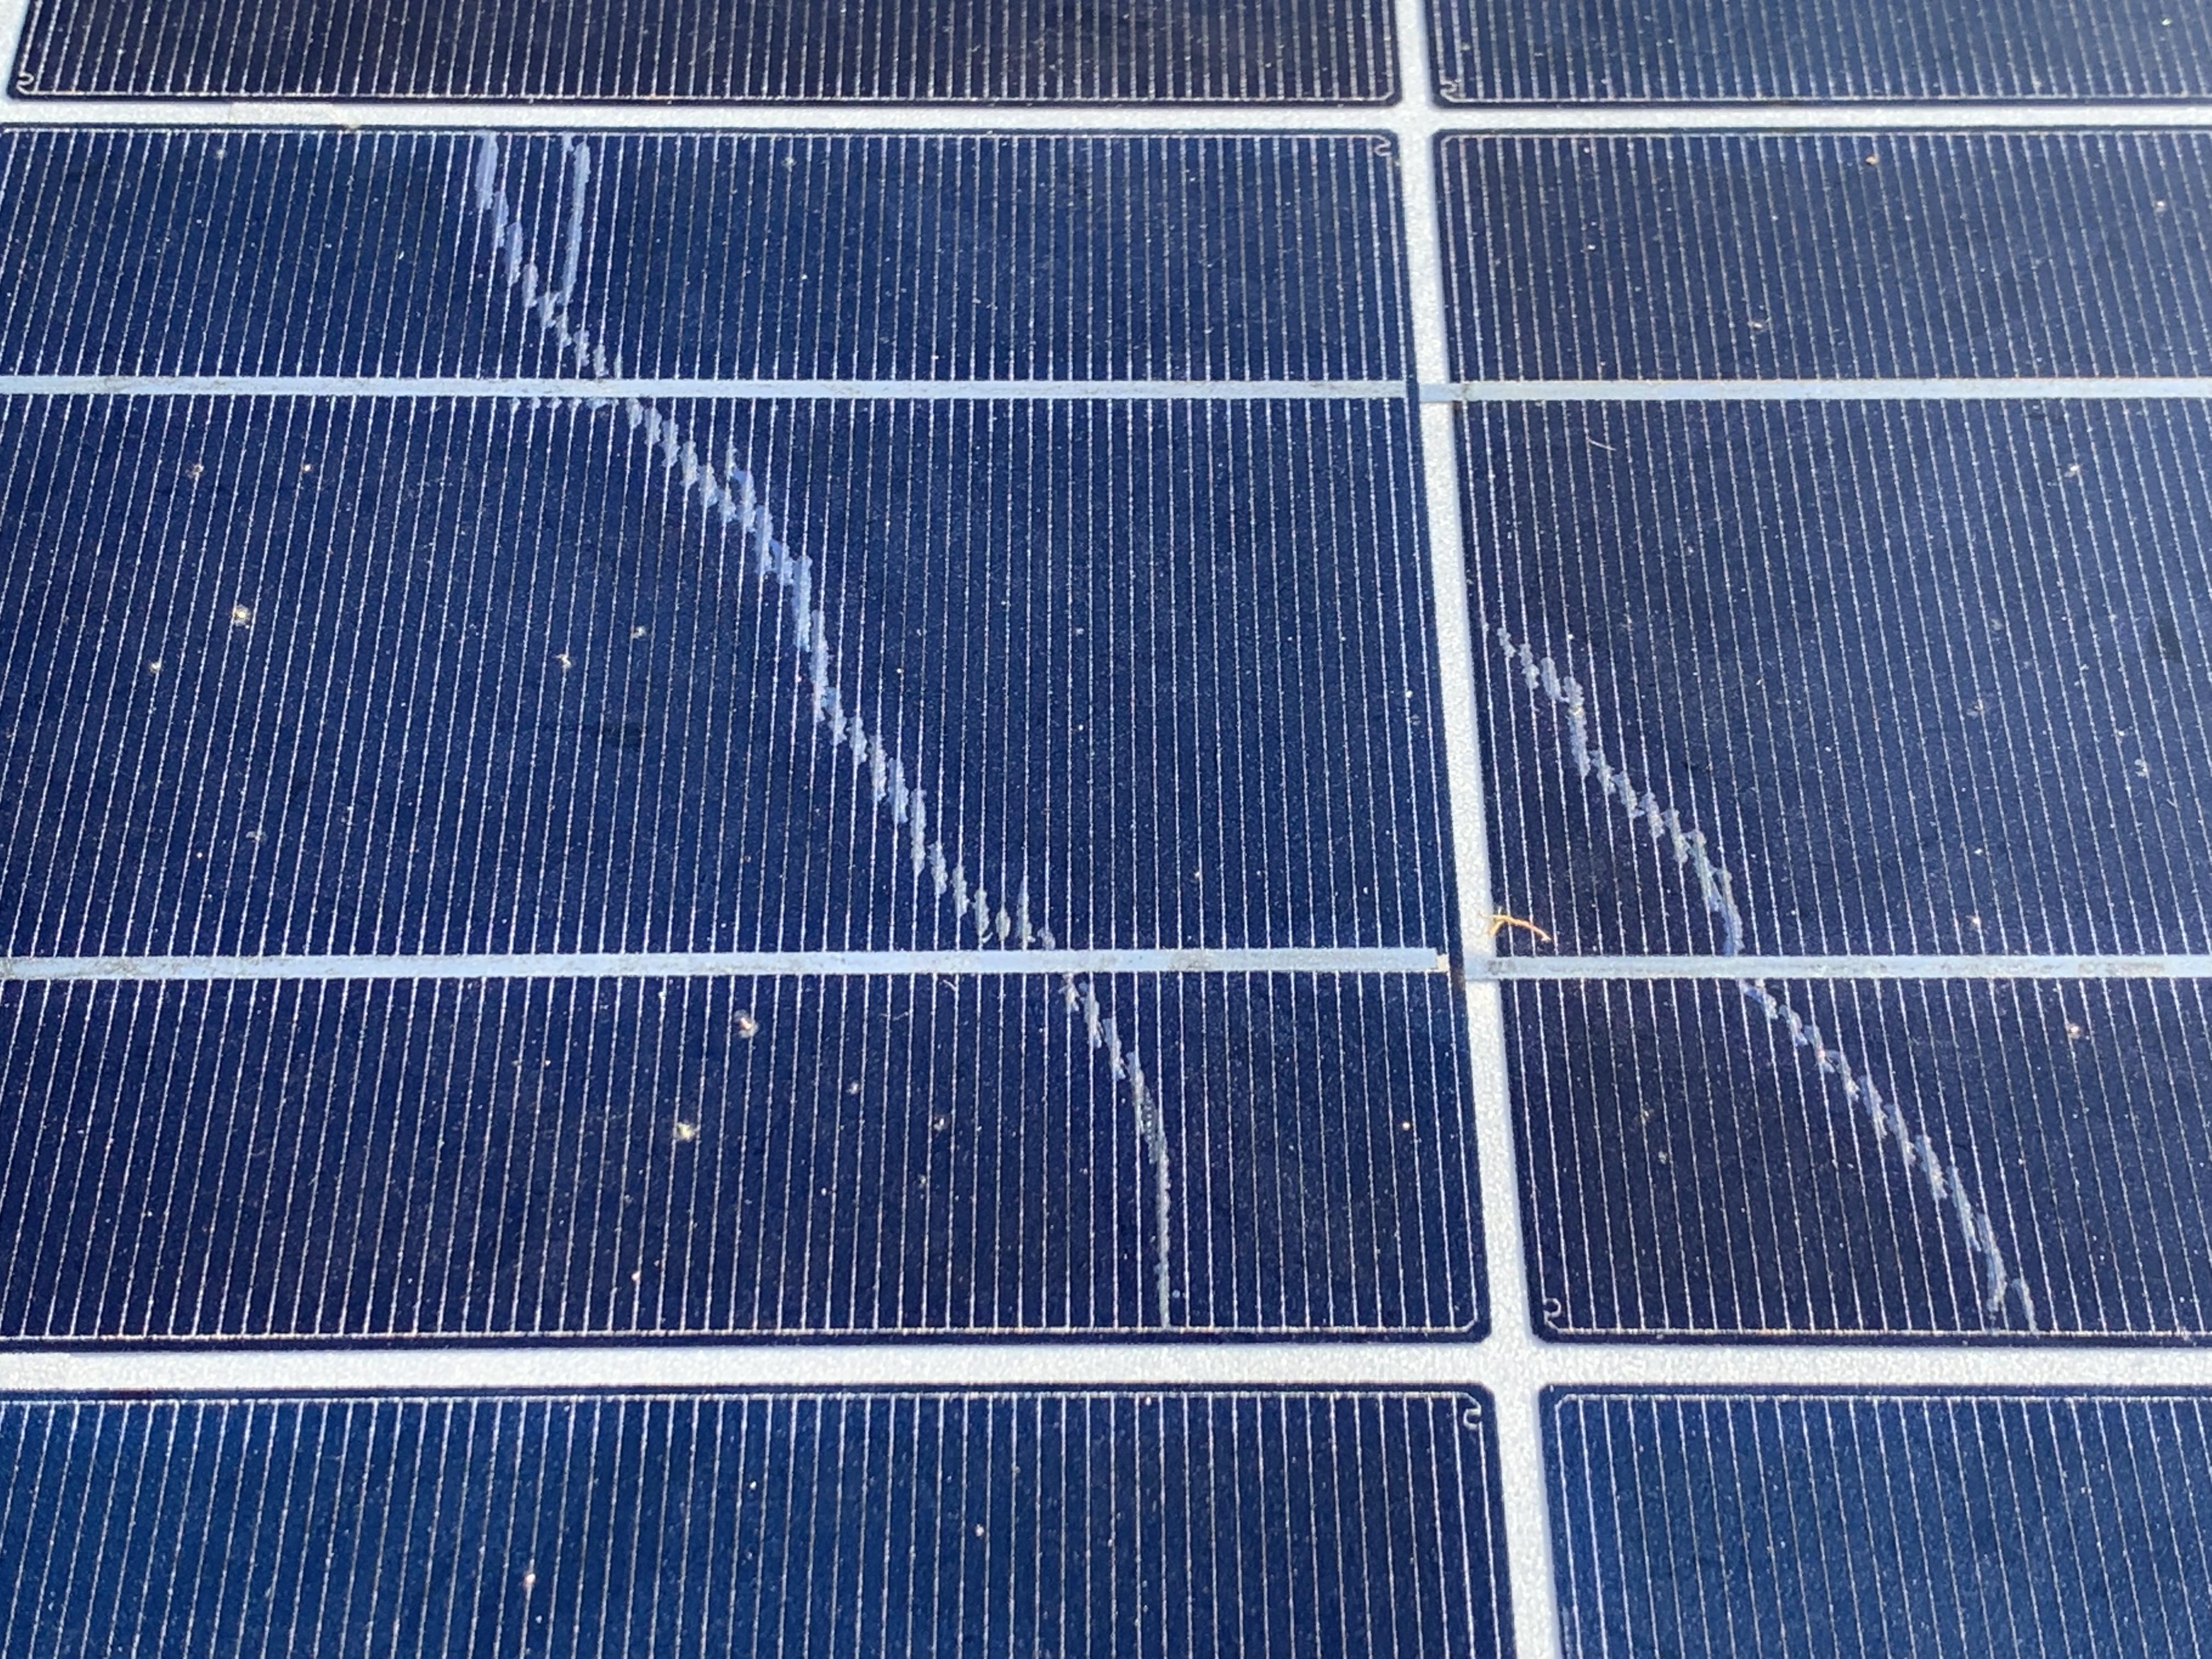
Label: Electrical-damage